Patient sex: F
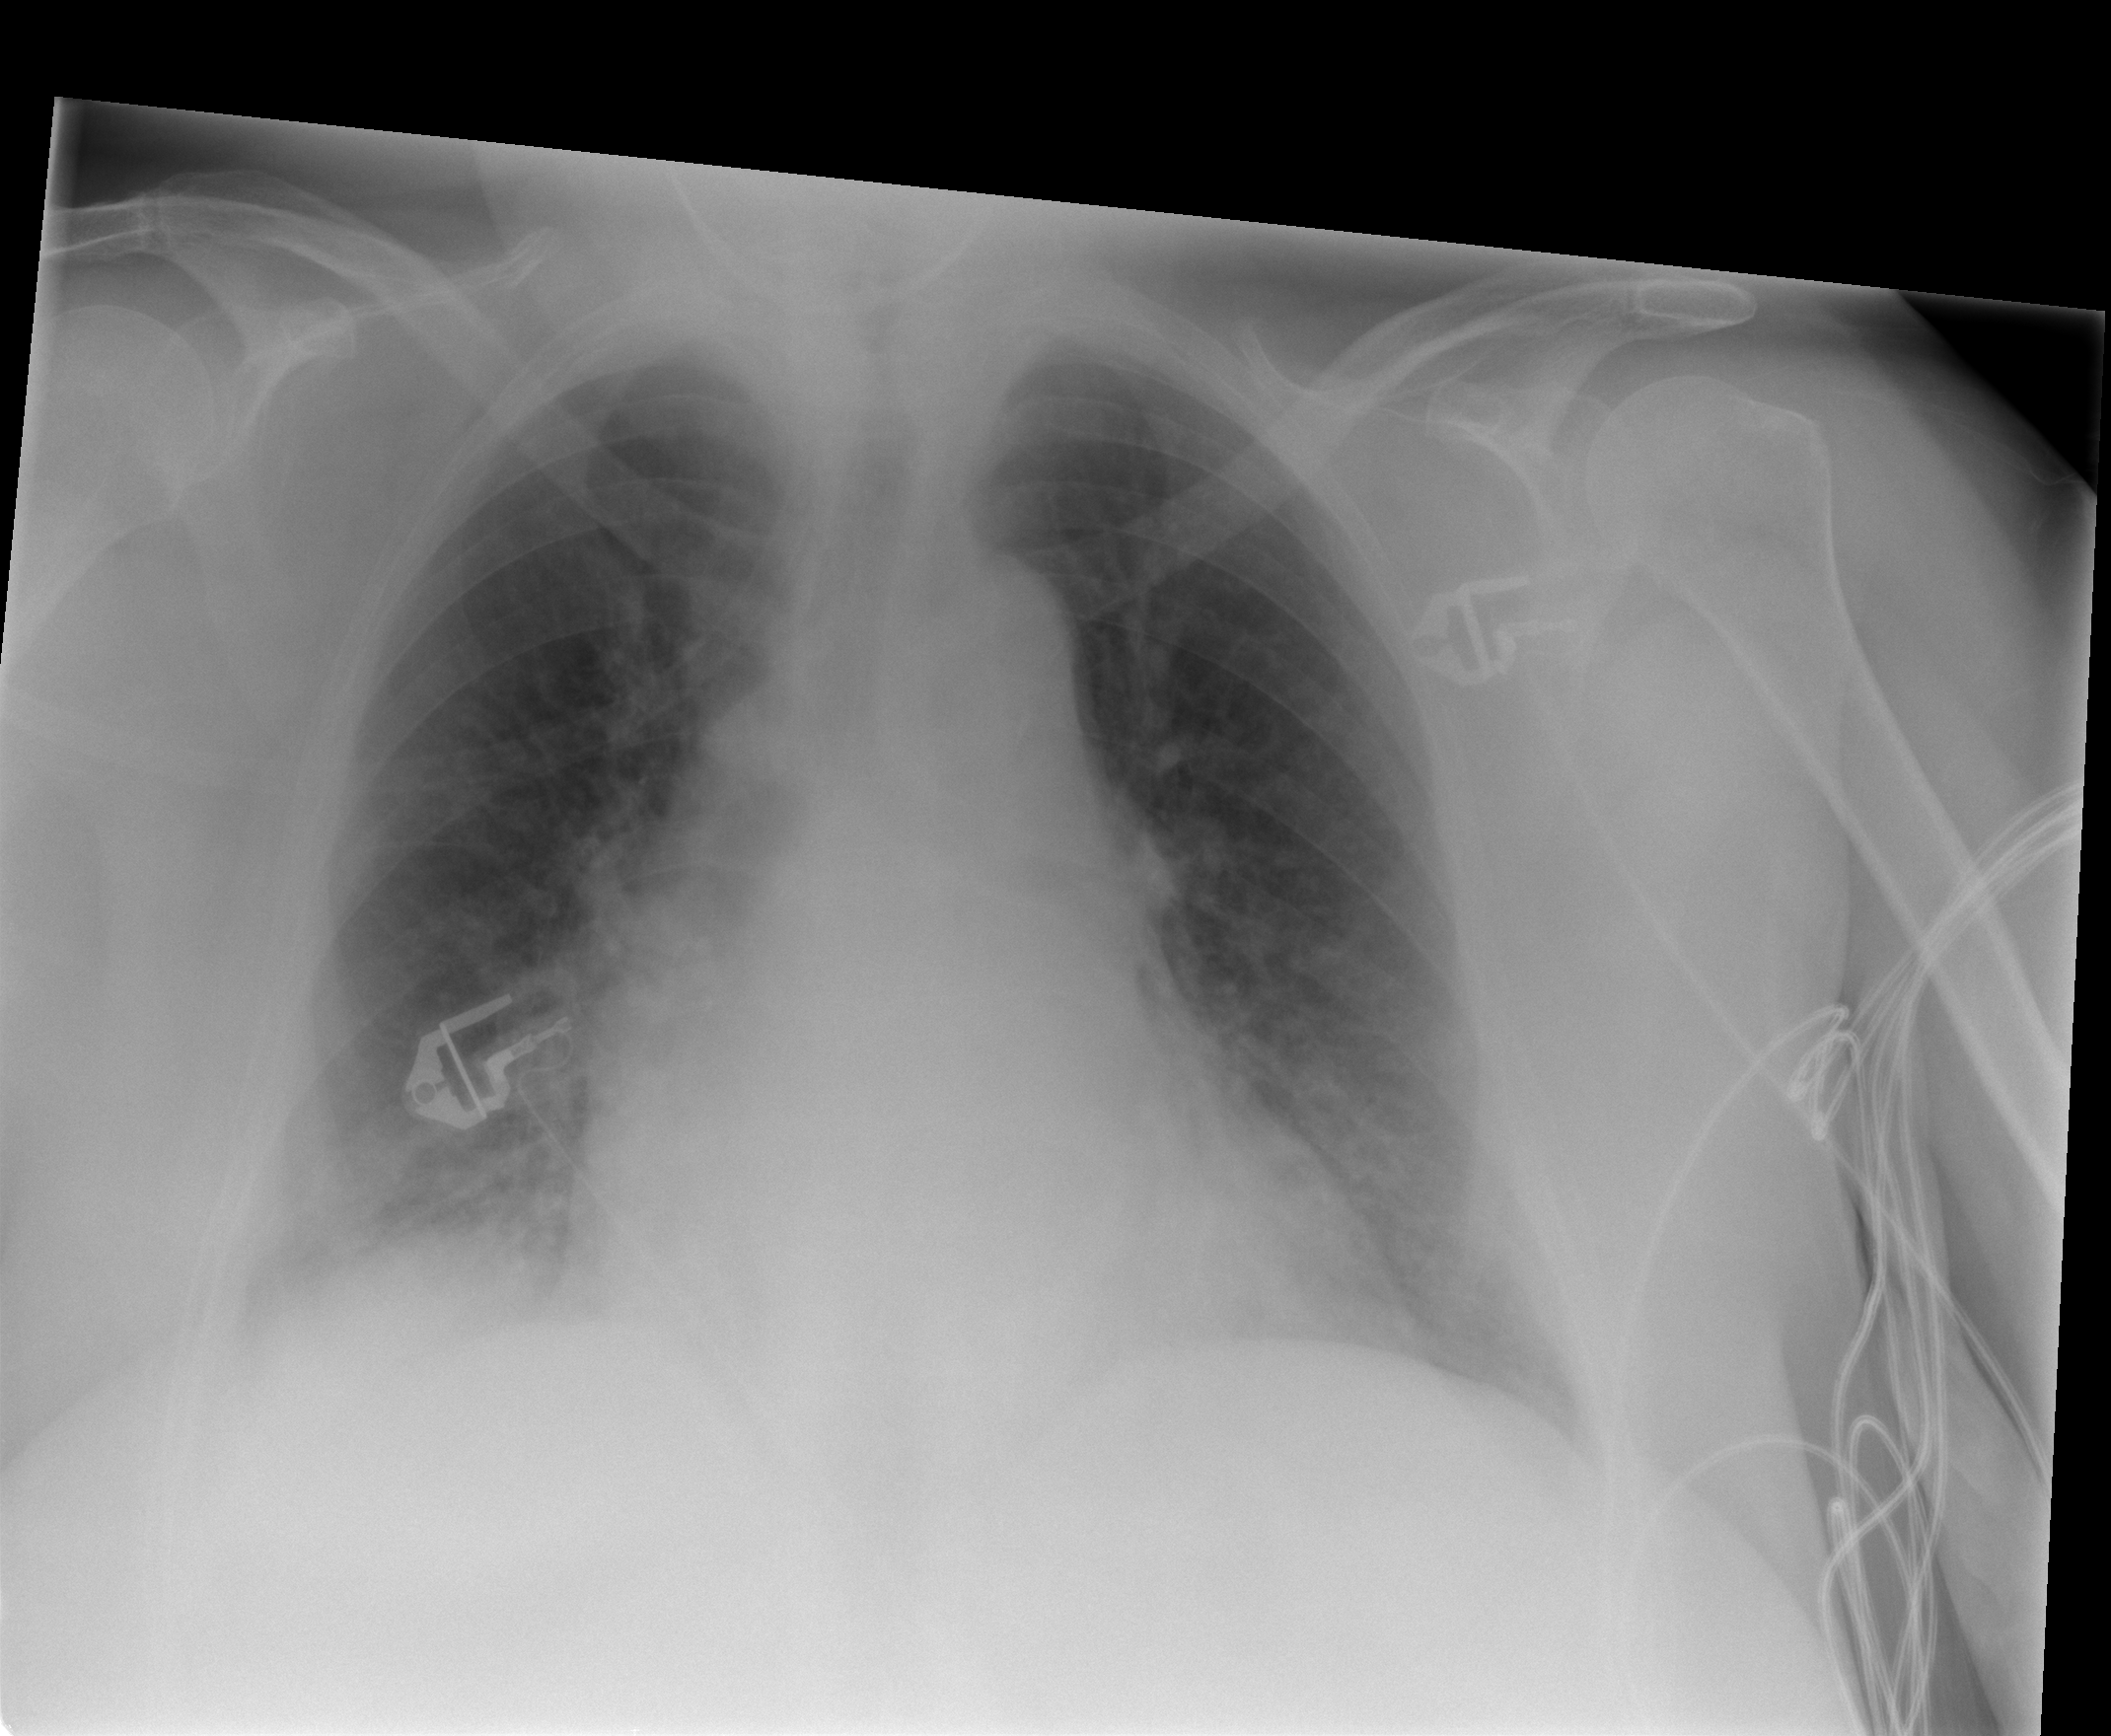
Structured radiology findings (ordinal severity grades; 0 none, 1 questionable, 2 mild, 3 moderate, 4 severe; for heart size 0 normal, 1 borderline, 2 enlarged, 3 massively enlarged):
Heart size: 2
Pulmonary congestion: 3
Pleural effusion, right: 0
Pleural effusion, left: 0
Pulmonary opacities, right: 2
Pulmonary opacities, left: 2
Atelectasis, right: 2
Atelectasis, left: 0